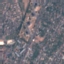
Land use / land cover class: Residential